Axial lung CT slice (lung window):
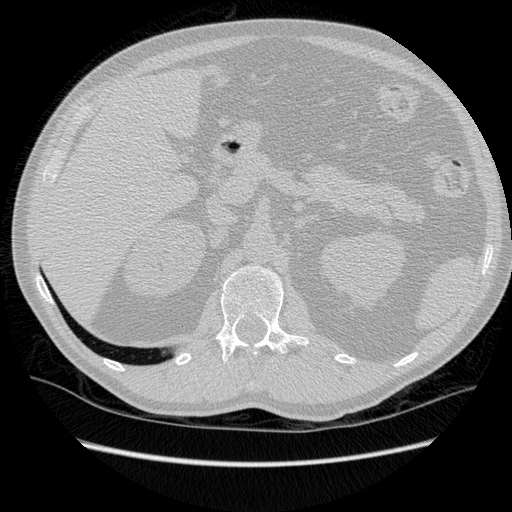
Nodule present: no